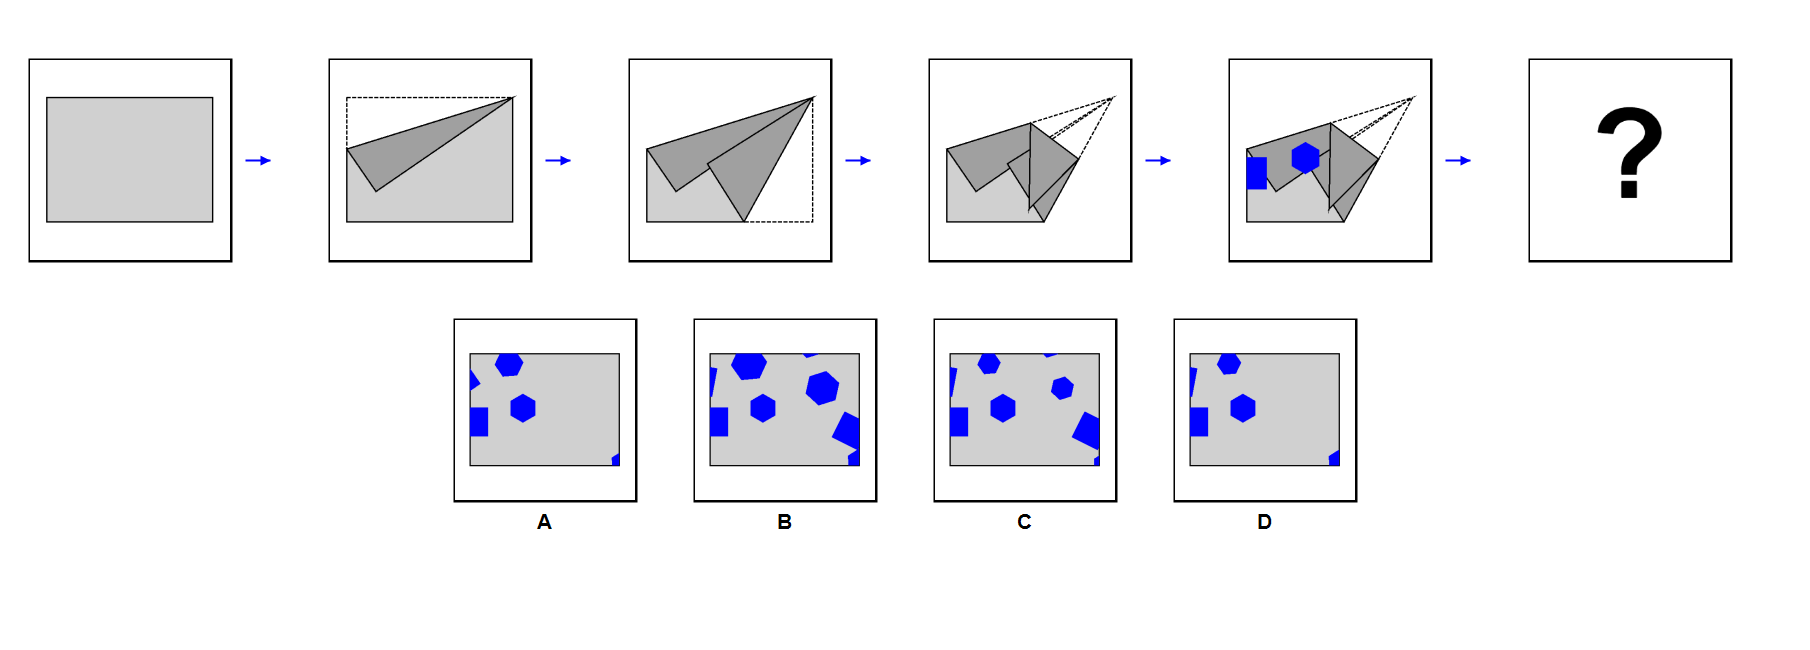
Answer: A